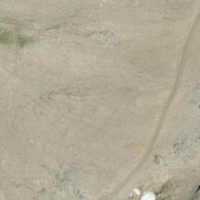
EUNIS habitat code: 48
Species observed at this site:
Ranunculus glacialis